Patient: sex F, age 71
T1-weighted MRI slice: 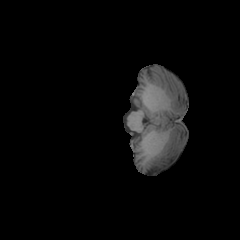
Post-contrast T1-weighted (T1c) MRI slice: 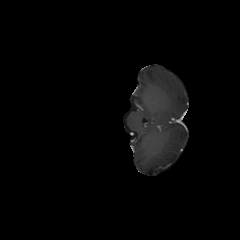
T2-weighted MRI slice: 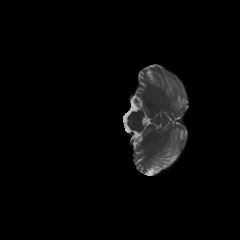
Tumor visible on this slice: no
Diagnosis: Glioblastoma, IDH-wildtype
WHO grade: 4